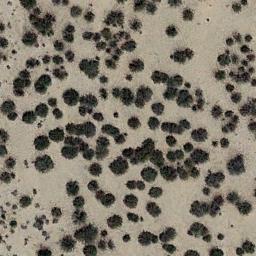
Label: chaparral